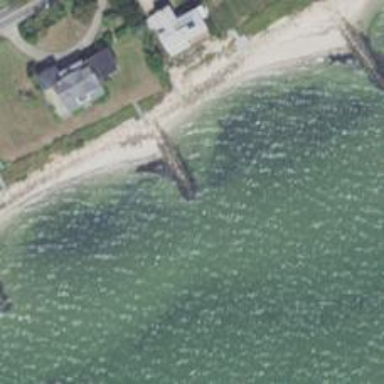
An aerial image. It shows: Breakwater structure.